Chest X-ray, AP view. Patient: 40 years old, sex M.
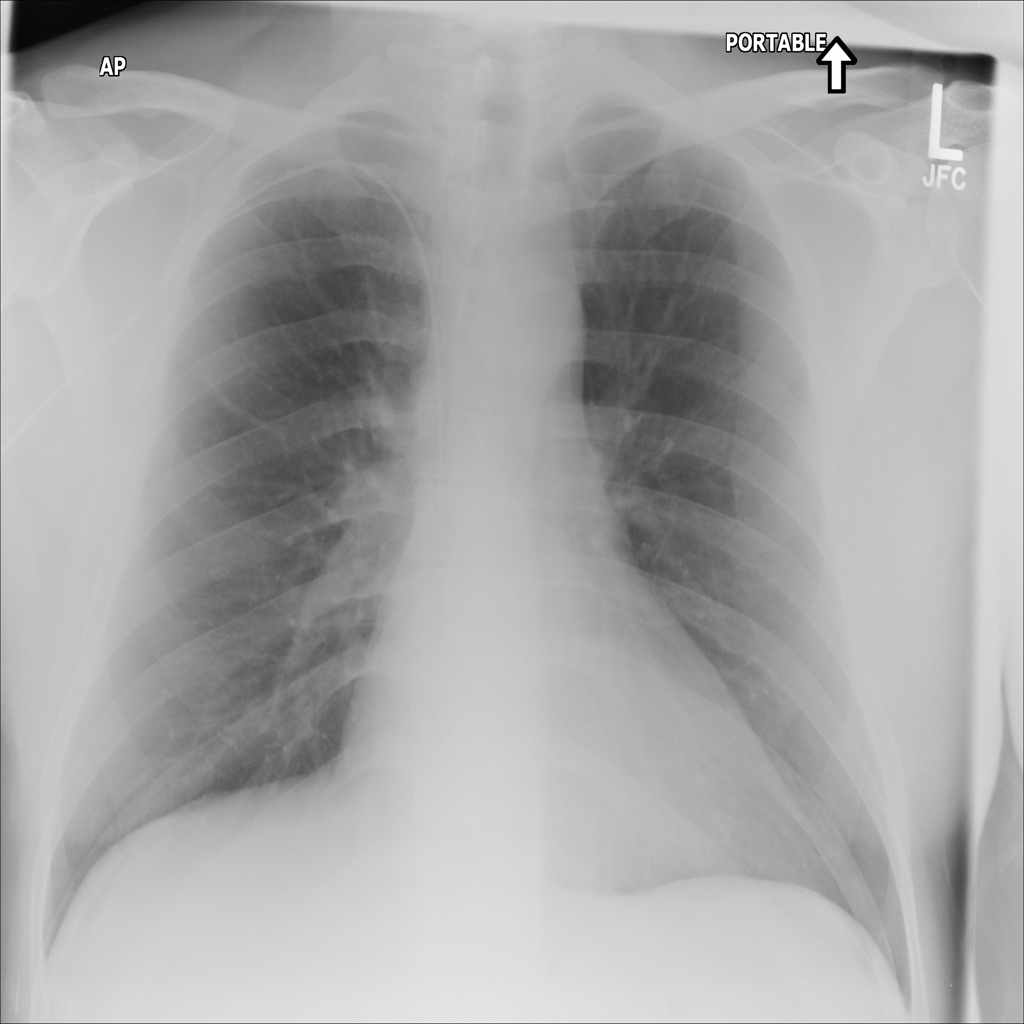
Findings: Atelectasis